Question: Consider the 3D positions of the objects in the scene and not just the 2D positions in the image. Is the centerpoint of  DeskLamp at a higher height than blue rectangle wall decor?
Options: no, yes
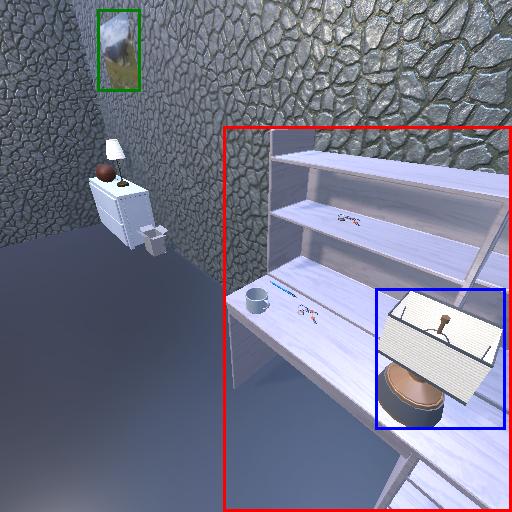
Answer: no